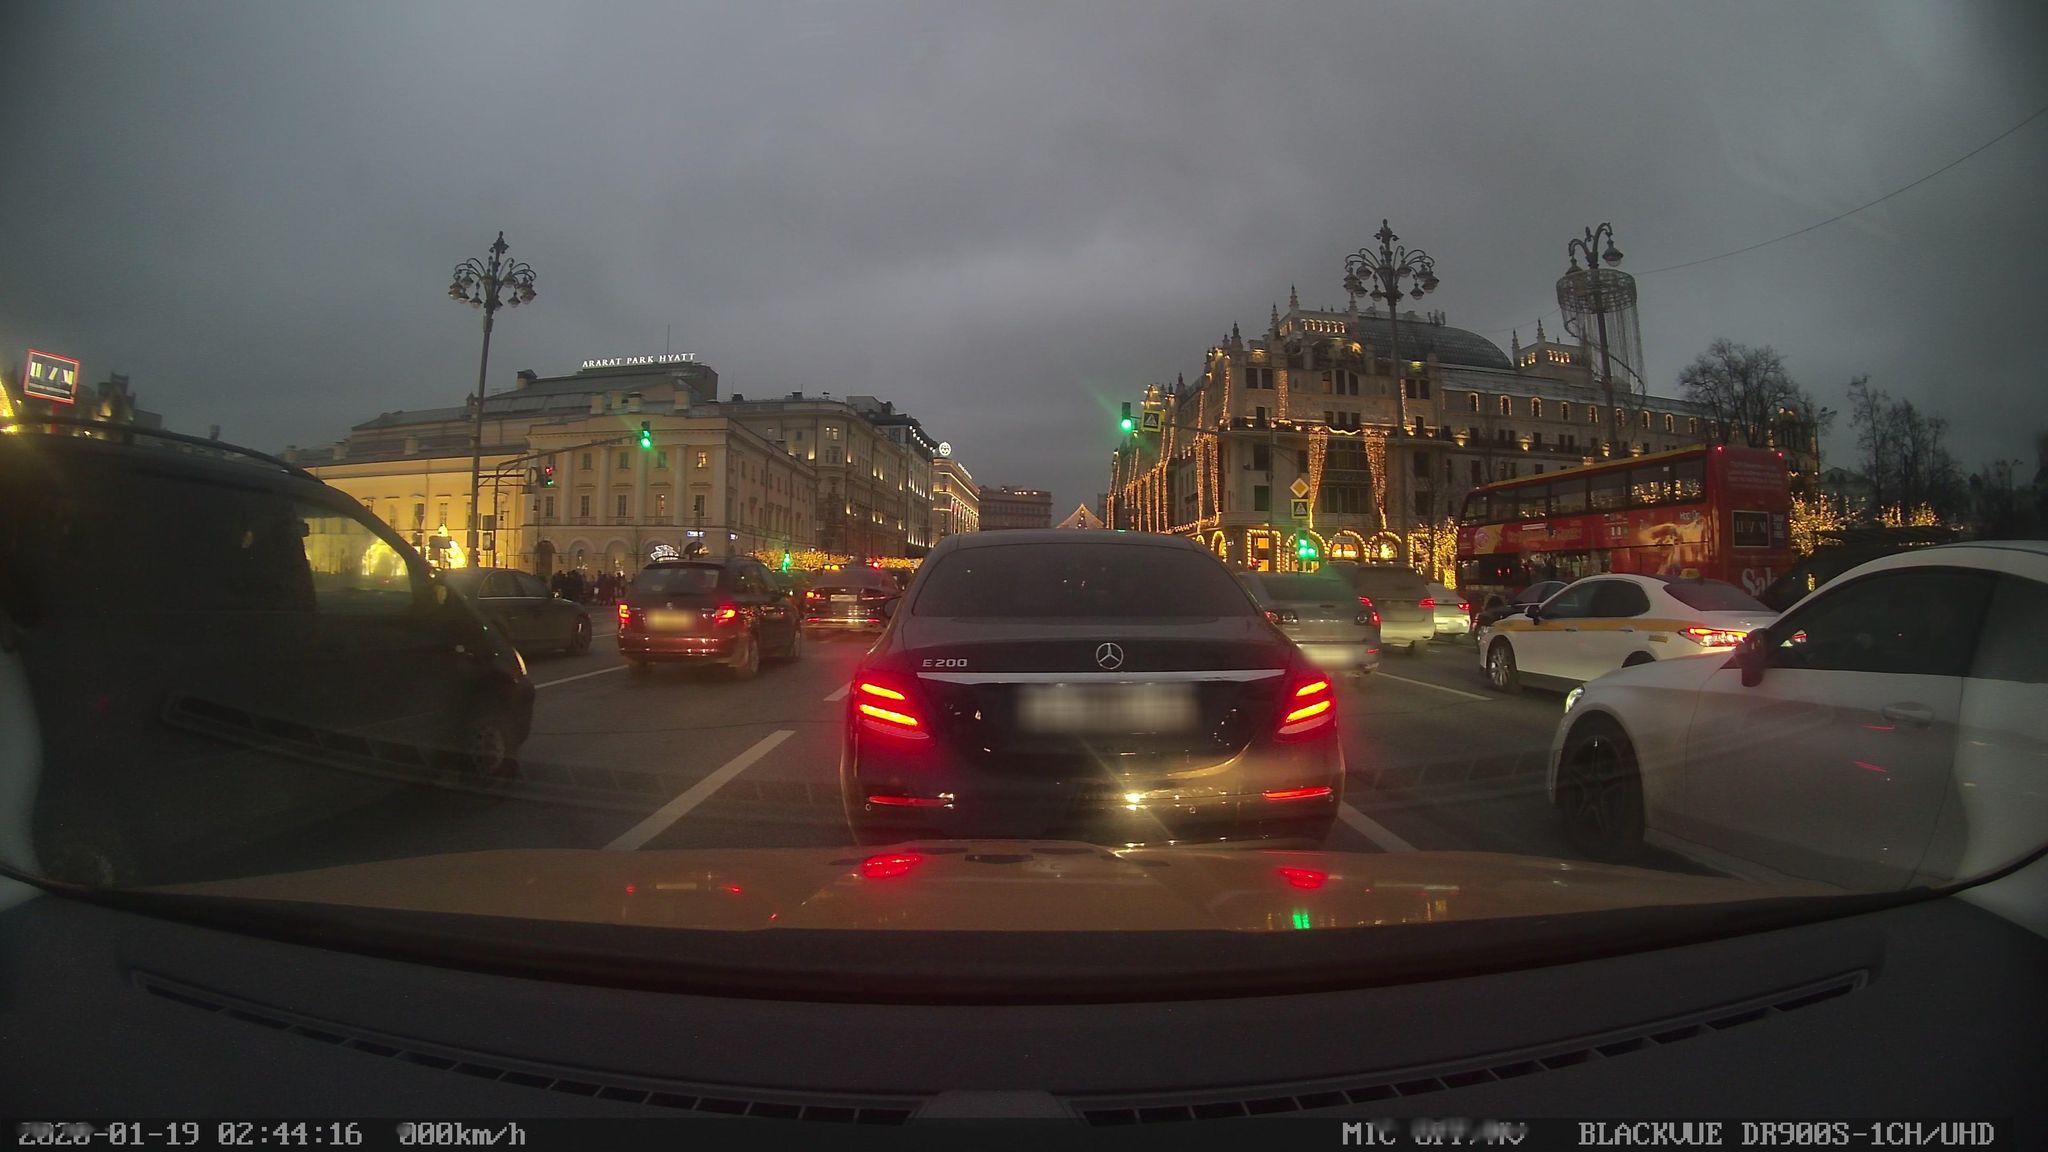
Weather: clear
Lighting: dusk/dawn
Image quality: slightly poor
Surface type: driving surface
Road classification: primary
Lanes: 8
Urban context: urban centre
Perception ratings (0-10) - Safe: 2.05, Lively: 7.01, Beautiful: 2.69, Boring: 0.6, Depressing: 5.03, Wealthy: 2.51